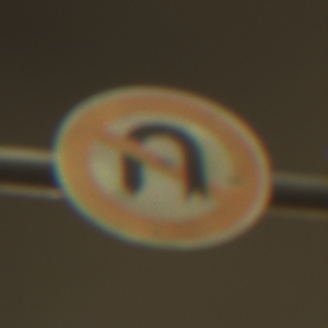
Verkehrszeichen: VerbotWenden
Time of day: Night
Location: Outdoor (Urban)
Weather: Overcast
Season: NotSpecified
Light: Artificial